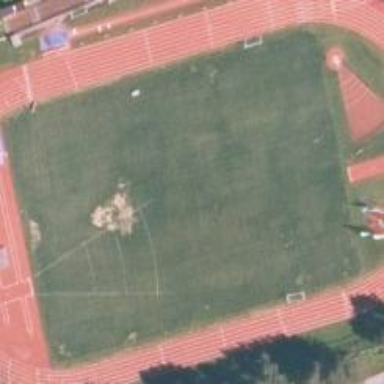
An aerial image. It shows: Grass pitch used for athletics and soccer.